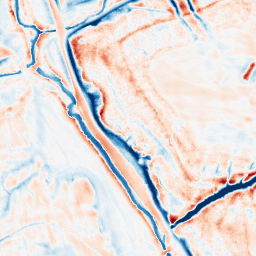
Category: edge_preserving
Decomposition family: bilateral
Decomposition parameters: d: 21
sigma_color: 100
sigma_space: 100
Upsampling method: bicubic
Upsampling parameters: scale: 8
Upsampling scale: 8